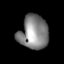
Tissue: lung
Cell type: Endothelial cells
Senescence score: 0.5594
Nuclear area (px): 967
Mean DAPI intensity: 131.903